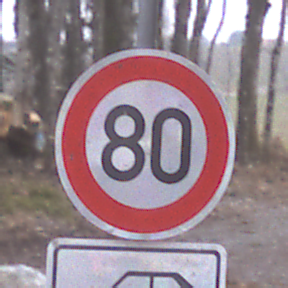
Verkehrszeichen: Geschwindigkeit80
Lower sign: HinweisDurchSinnbild14
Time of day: Midday
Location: Outdoor (Nature)
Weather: Overcast
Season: Autumn
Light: Natural